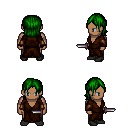
a pixel art fantasy rpg character, male body template, human, dark skin, brown robe, robe skirt, green long bangs hairstyle, leather bracers, black shoes, dagger, four views (front, back, left, right), 2x2 character sprite sheet, small pixel art, hard edges, no anti-aliasing